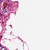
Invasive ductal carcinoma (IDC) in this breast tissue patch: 0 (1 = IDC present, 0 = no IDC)